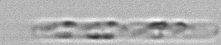
Label: Cerataulina_pelagica